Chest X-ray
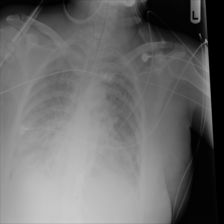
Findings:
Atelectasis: negative
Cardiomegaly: negative
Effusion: negative
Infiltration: positive
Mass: negative
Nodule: negative
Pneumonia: positive
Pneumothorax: negative
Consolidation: negative
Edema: positive
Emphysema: negative
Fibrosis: negative
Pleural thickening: negative
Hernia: negative